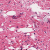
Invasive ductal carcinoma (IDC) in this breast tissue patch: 0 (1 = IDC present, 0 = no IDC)